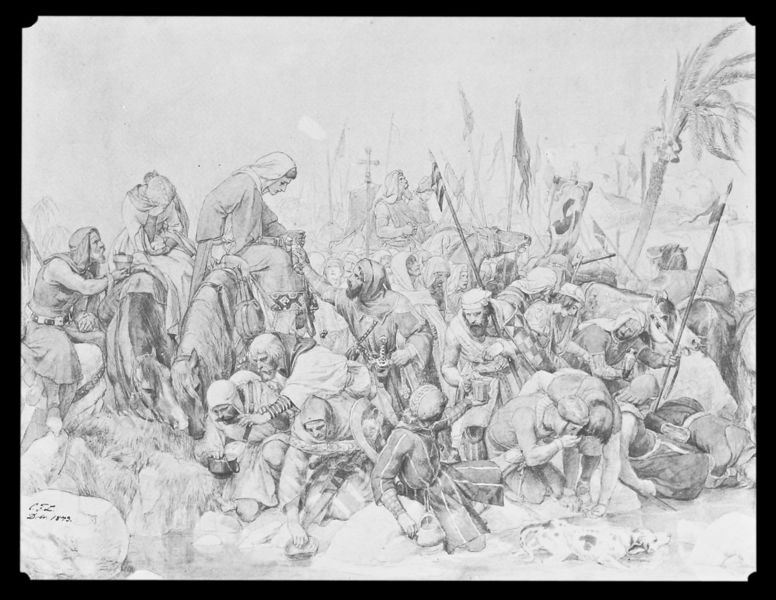
Titel: Die Kreuzritter finden eine Quelle in der Wüste
Künstler: Carl Friedrich Lessing
Schlagwörter: kampf, mann, wasser, frauen, menschen, frau, männer, schwarz, weiss, zeichnung, trinken, sonne, tücher, pferd, pferde, topf, fahnen, hitze, wüste, graphik, rand, krieg, not, schlacht, lanze, soldaten, essen, palme, oase, rinder, stangen, kreuz, orient, schwarz weiß, radierung, waffen, tote, bleistift, ritter, kämpfen, wimpel, hilfe, eroberung, historismus, kreuzzug, speere, kelche, erholung, heiliges land, durst, templer, einfall, bilde, 1879, 1849, cfl